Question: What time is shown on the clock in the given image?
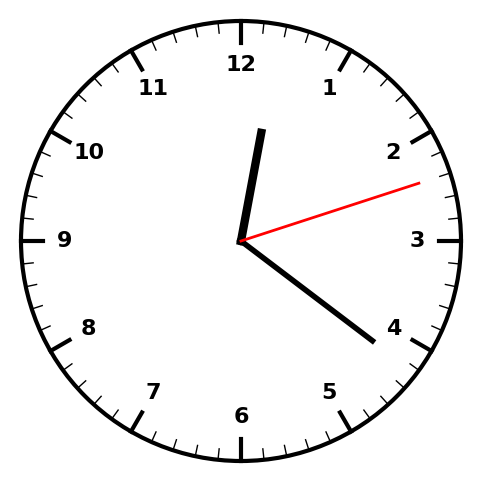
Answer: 12:21:12